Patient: sex F, age 82
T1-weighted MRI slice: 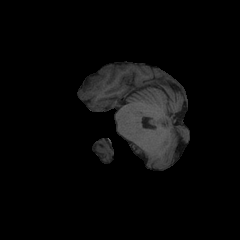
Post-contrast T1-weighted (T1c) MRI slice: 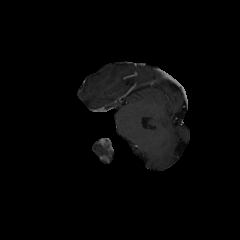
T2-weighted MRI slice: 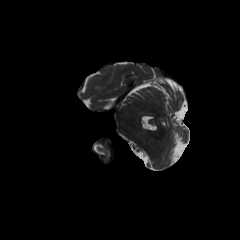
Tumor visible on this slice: yes
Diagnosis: Glioblastoma, IDH-wildtype
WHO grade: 4